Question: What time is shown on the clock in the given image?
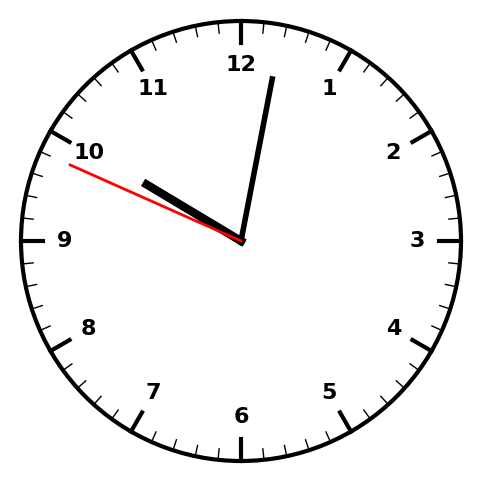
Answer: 10:01:49